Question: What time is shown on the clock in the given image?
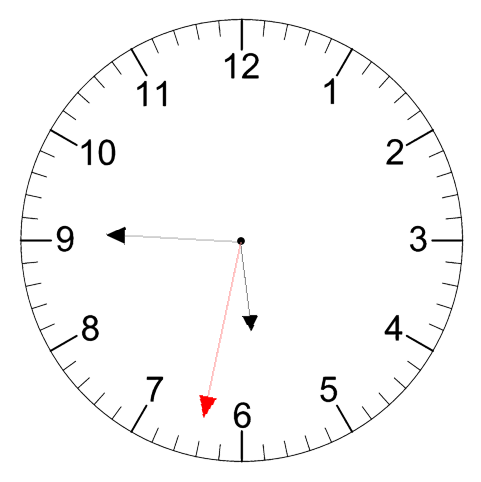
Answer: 05:45:32